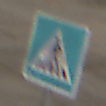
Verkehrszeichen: FussgaengerueberwegRechts
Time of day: Midday
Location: Outdoor (Suburban)
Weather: PartlyCloudy
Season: NotSpecified
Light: Natural